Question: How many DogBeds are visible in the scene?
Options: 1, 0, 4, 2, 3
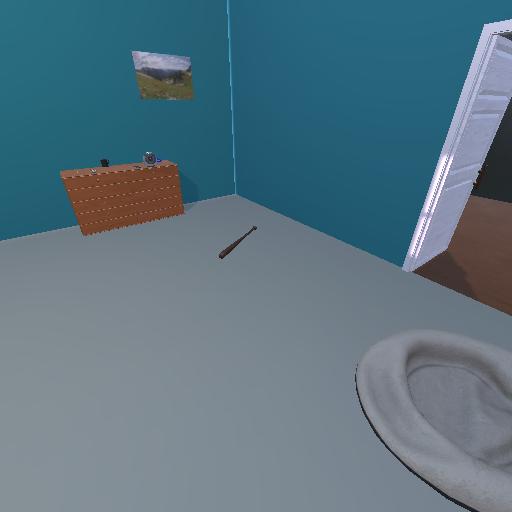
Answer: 1